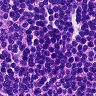
Metastatic tissue present: no